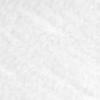
Label: no_change